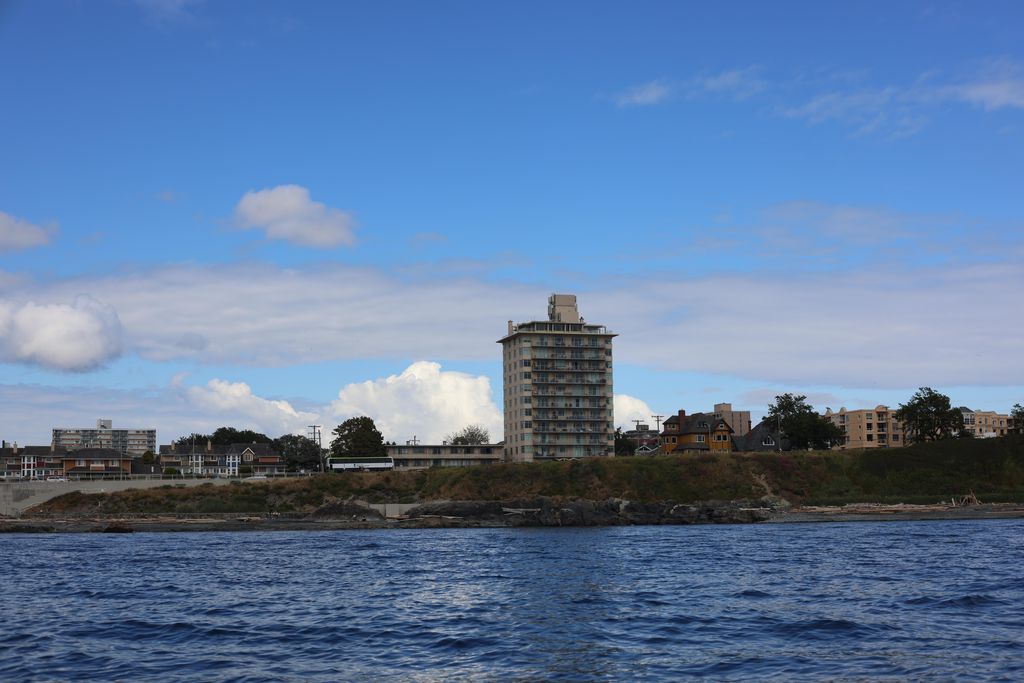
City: victoria